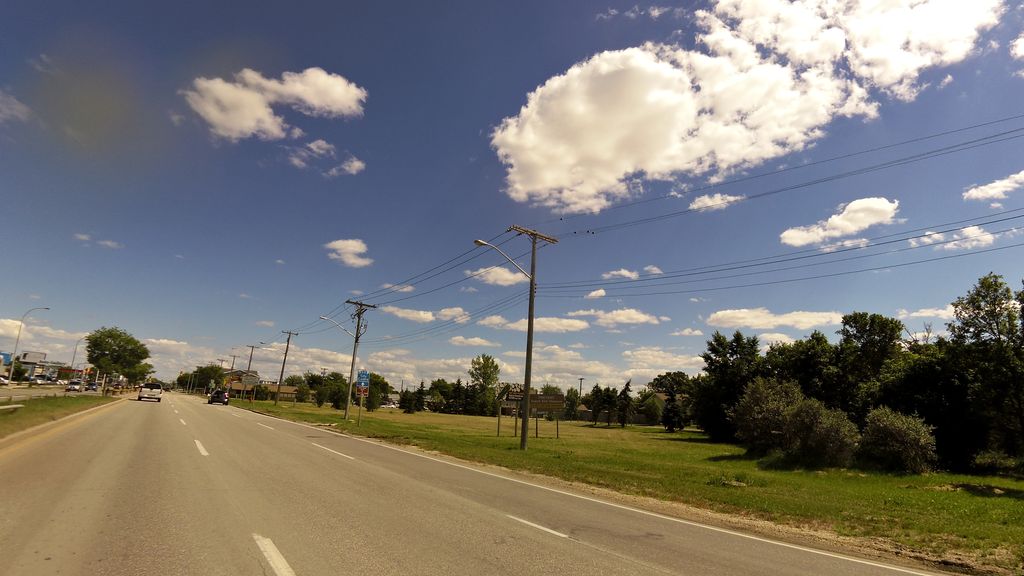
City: winnipeg